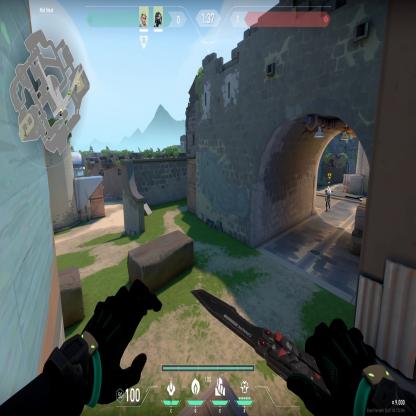
Label: teammate